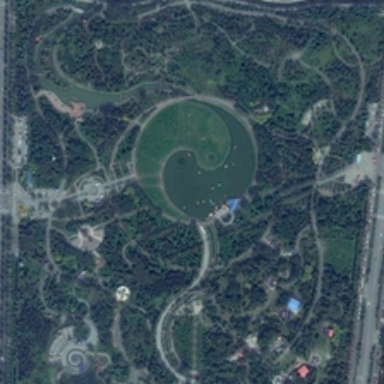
The playground and lush trees are on the side of the road .